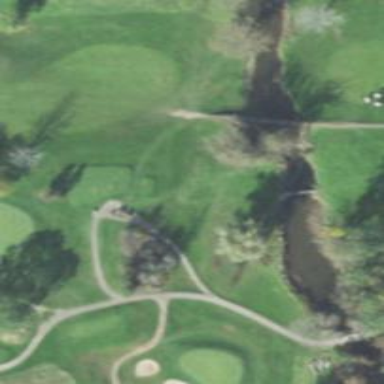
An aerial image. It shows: Service road designated as golf cart path.